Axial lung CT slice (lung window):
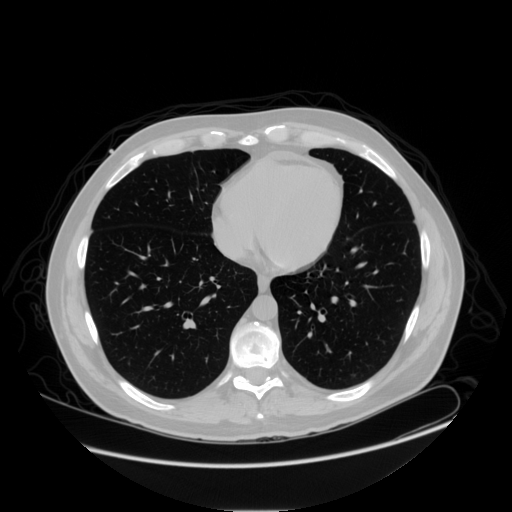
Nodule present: no